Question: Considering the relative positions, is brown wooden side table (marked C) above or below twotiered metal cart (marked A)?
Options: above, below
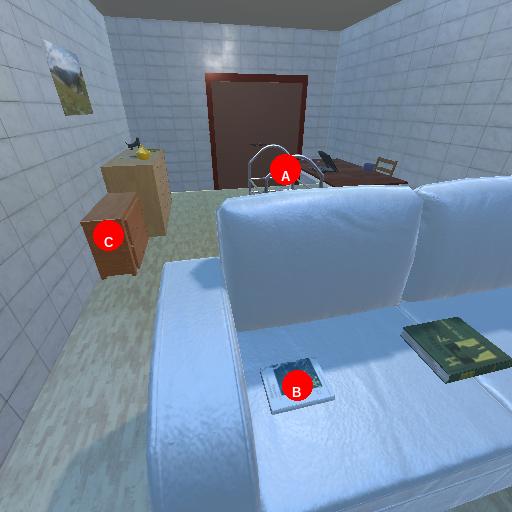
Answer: above